Brain MRI, t2w sequence, axial 2D slice.
Patient: age 39, sex F, weight 95 kg, height 1.95 m
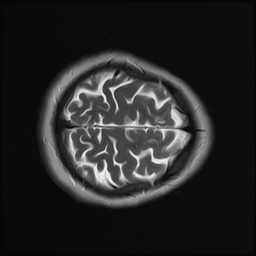